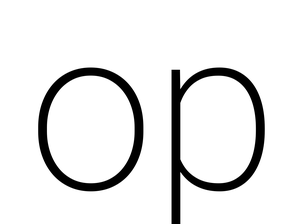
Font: Roboto_ExtraLight